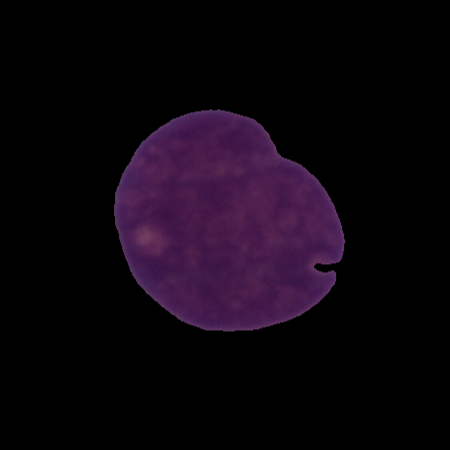
Label: cancer